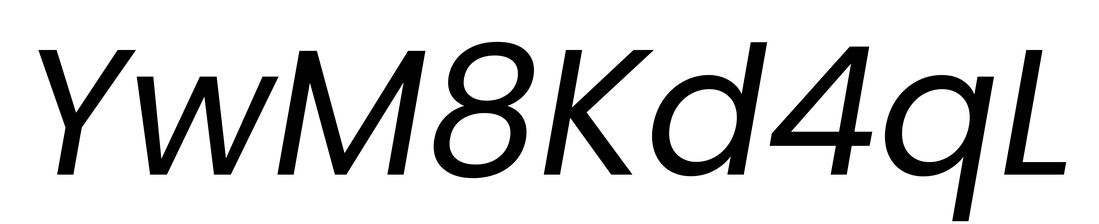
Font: Poppins-Italic